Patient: sex M, age 75
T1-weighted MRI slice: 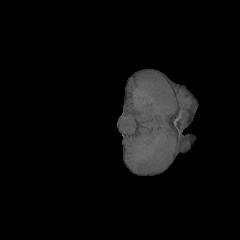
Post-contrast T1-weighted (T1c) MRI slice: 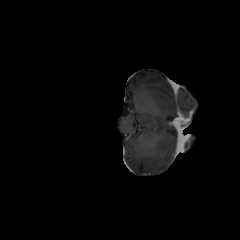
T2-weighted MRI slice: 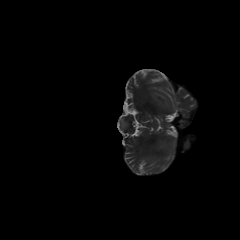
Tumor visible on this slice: no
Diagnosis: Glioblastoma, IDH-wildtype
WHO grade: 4